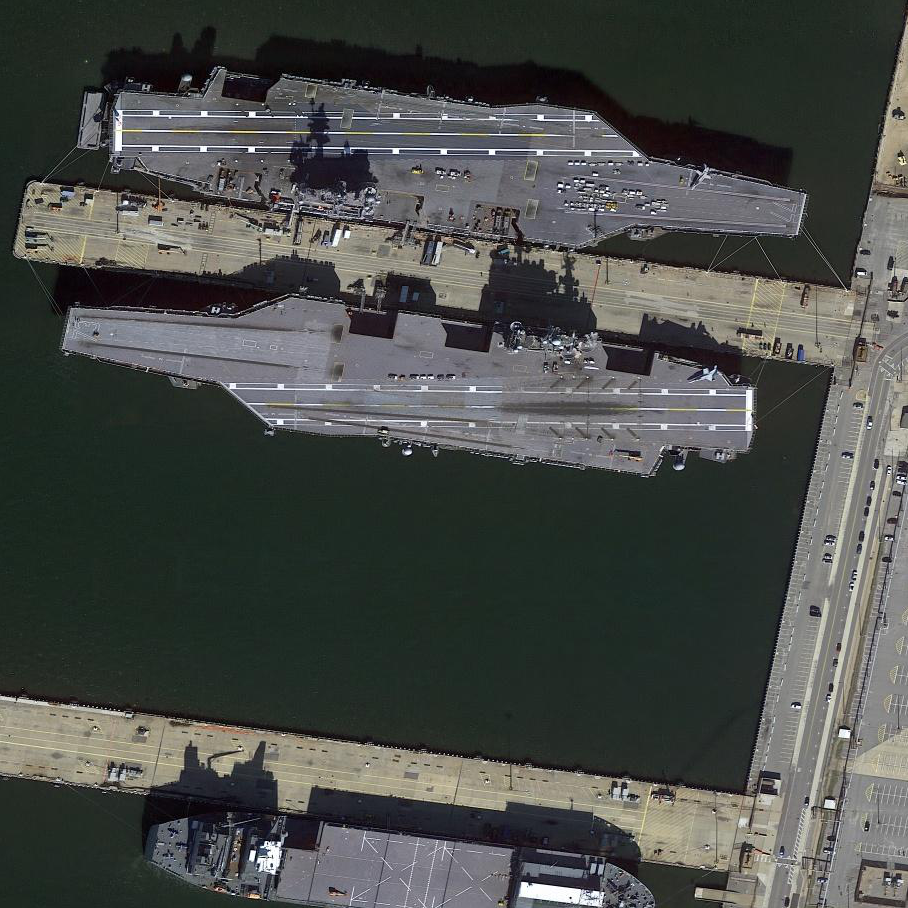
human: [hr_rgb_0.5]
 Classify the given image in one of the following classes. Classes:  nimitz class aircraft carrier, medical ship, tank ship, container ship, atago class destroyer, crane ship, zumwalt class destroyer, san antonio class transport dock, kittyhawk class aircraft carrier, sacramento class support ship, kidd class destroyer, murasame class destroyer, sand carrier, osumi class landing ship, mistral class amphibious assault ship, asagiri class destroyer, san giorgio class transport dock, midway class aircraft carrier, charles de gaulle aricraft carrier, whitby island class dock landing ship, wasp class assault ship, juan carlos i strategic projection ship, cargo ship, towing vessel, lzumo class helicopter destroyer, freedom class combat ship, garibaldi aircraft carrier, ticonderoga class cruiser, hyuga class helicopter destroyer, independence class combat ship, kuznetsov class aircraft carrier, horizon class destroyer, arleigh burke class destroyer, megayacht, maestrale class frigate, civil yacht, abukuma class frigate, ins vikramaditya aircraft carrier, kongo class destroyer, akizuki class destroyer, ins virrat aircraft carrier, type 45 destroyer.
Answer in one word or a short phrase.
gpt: Nimitz class aircraft carrier